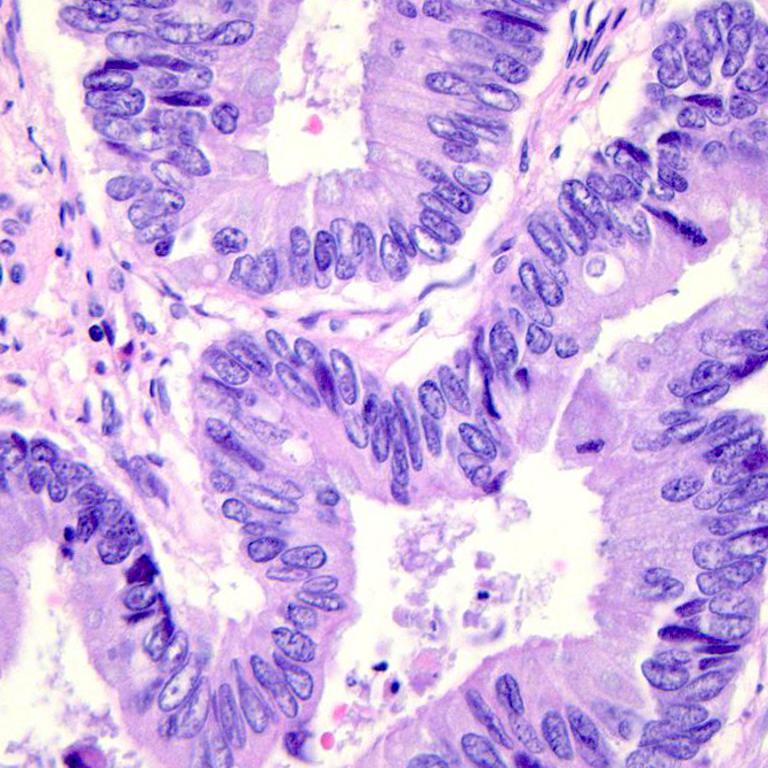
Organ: colon
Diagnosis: adenocarcinomas